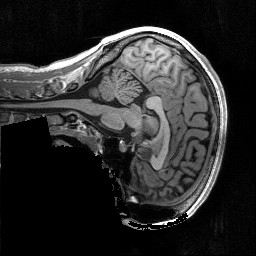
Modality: T1w
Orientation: sagittal